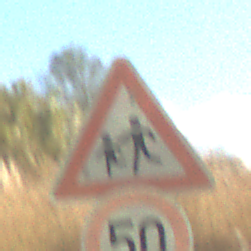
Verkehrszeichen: KinderRechts
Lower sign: Geschwindigkeit50
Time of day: MorningAfternoon
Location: Outdoor (Nature)
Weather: PartlyCloudy
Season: NotSpecified
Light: Natural